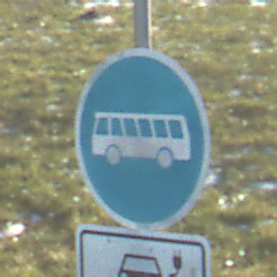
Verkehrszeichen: Busssonderstreifen
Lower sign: MehrspurigeFahrzeugeFrei11
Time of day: MorningAfternoon
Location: Outdoor (Nature)
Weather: Clear
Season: Winter
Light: Natural